Question: So I was studying the rendering pipeline, particularly transformations, when I came across this figure:
I believe that the passage from camera space to homogeneous clip space happens in the T&L (or vertex shader if we're using one) but I'm not sure if the lighting calculations are made after projection or before (to be honest I think that they could be made in world coordinates already). Then to pass to the NDC we have to divide by w. Is this passege still considerated among the T&L calculation or does it belong to another stage? Finally the last transformation, from NDS to viewport/screen coordinates: this happens right after clipping and before rasterization, am I right?
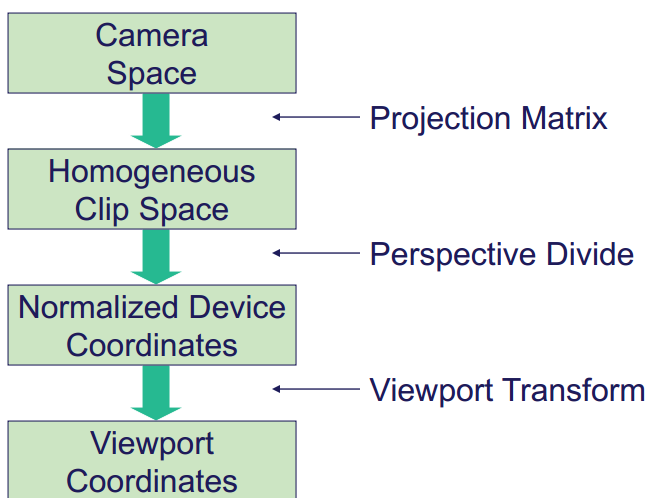
Answer: Well. I don't know how broad you define the term "T&L". Looking at this from the programmable pipleine, going from object space to clip space is completely the programmer's job, and it is done in the vertex shader, as is defining any intermediate spaces like a world space or eye space.
The perspective divide, clipping, and viewport transform are still fixed function stages inbetween the vertex shader and before rasertization (as rasterization has to happen relative to the pixel raster of the framebuffer we are rendering into).
Note that there are also other stages like primitive assembly inbetween.
> but I'm not sure if the lighting calculations are made after projection or before (to be honest I think that they could be made in world coordinates already).
You have to distinct to things here: in which space the lighting calculation happens, and in what pipeline stage.
As to the space: traditionally, lighting had been calculated in eye space. But with the programmable pipeline, you can do it in any space you can come up with. Typically, eye space or world space is used. Usually, you don't want to do it in clip space since the perspective transform will distort the angles.
As to the pipeline stage: The classic variant was Gouraud shading or "per-vertex lighting", and it was done in the vertex processing stage (hence the "&L" in "T&L" for that stage).
With modern GPUs, the lighting is typically done per fragment/pixels - in the fragment/pixel shaders which are invoced after the rasterization. But still some non-distorted space like eye or world space is used for the calculation.